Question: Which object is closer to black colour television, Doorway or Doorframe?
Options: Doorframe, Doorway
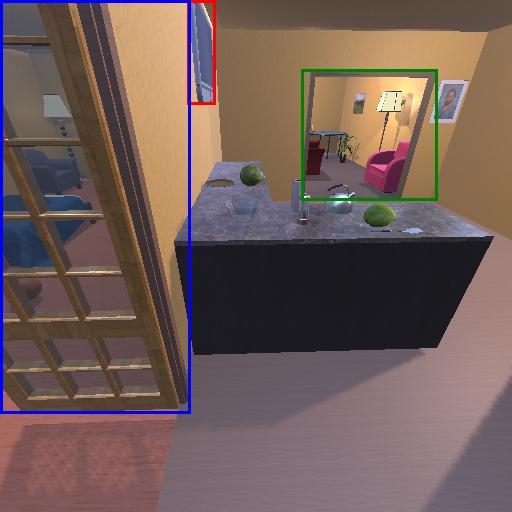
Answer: Doorframe